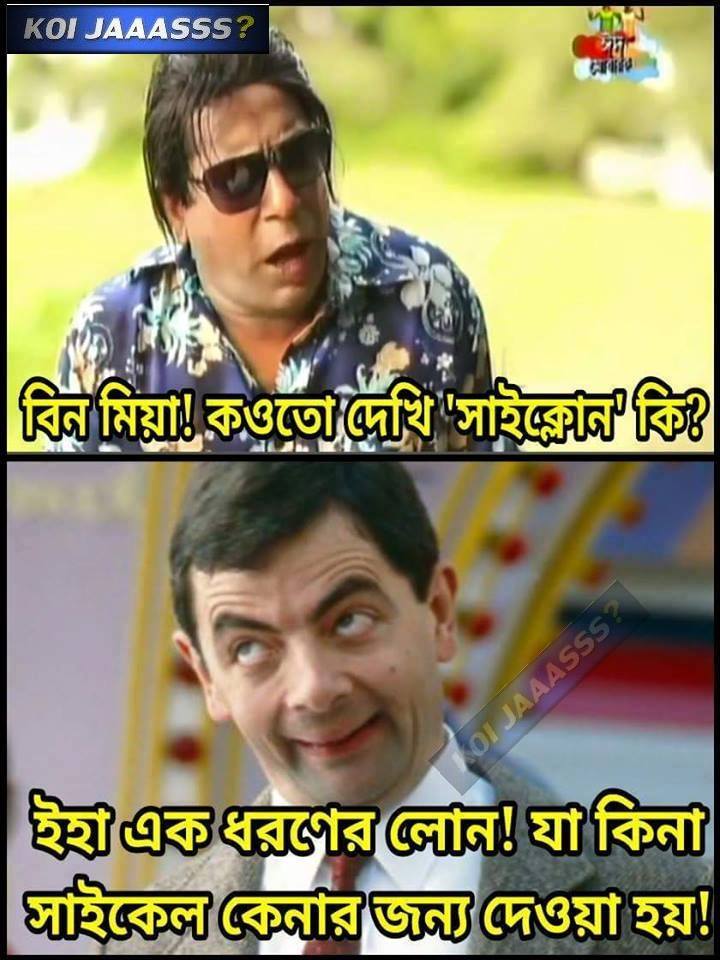
Text: বিন মিয়া কওতো দেখি 'সাইক্লোন' কি? ইহা এক ধরণের লোন যা কিনা সাইকেল কেনার জন্য দেওয়া হয়!
Label: Non Hate